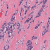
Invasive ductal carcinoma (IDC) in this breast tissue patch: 1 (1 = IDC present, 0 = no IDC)